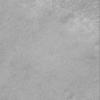
Label: not_dusty